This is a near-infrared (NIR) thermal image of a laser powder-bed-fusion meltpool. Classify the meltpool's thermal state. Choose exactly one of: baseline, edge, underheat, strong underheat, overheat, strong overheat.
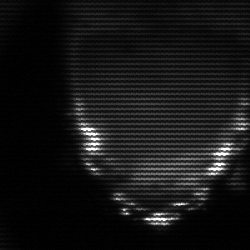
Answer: edge